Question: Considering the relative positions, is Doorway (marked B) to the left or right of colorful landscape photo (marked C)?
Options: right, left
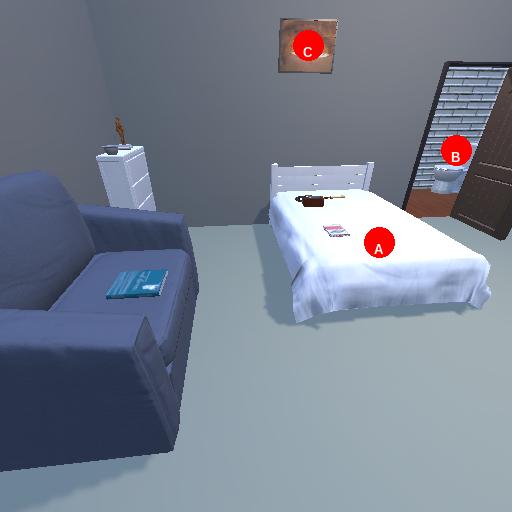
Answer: right